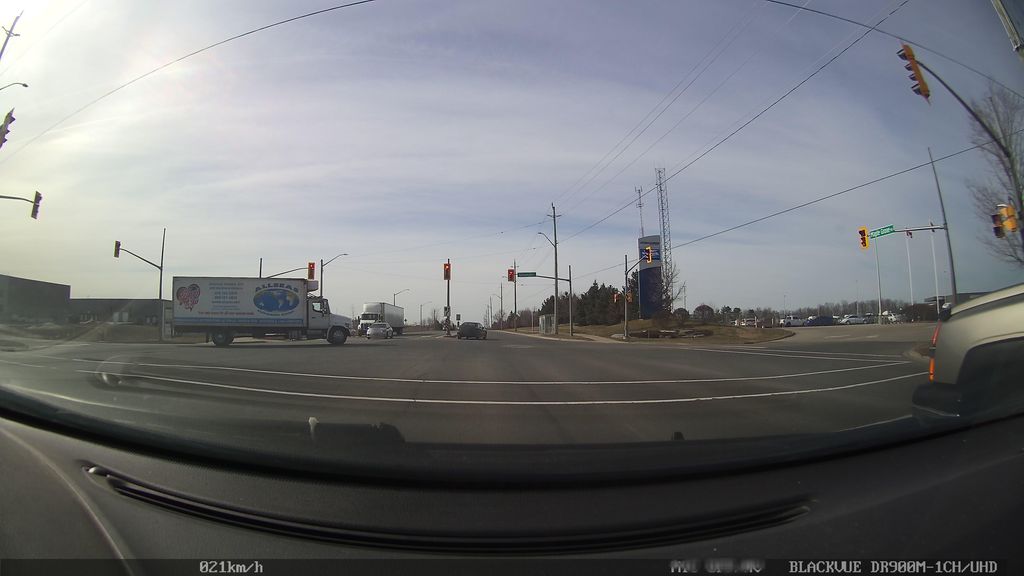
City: kitchener-waterloo